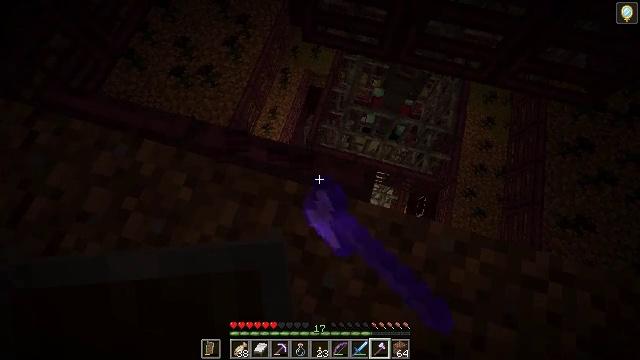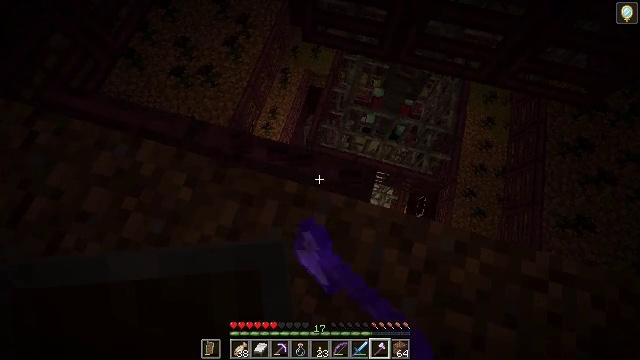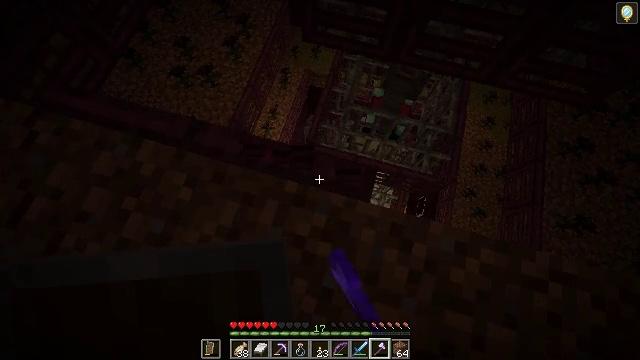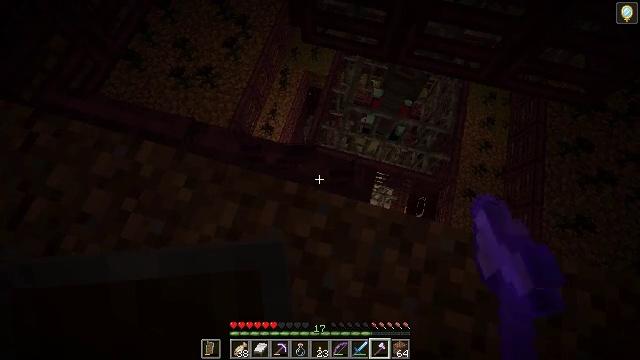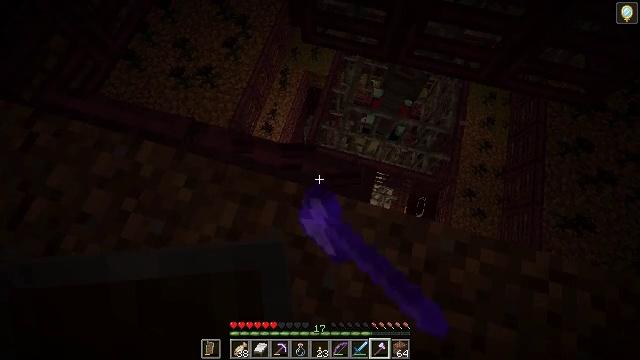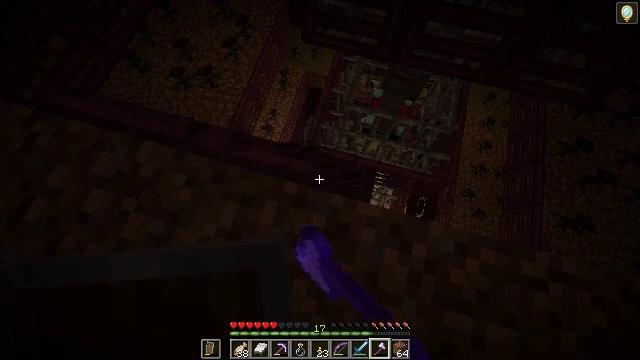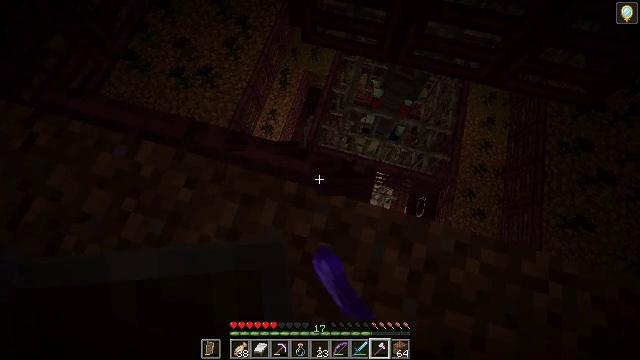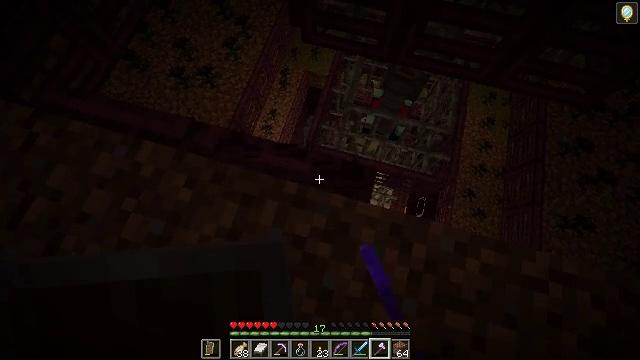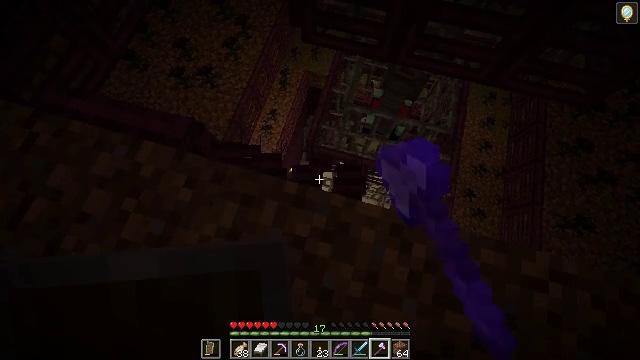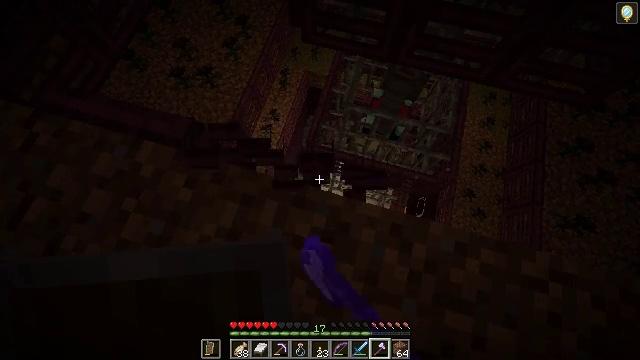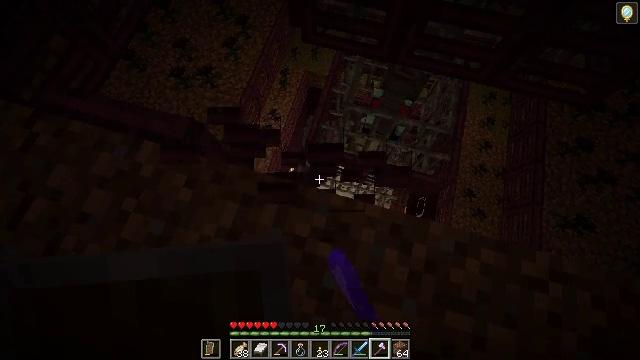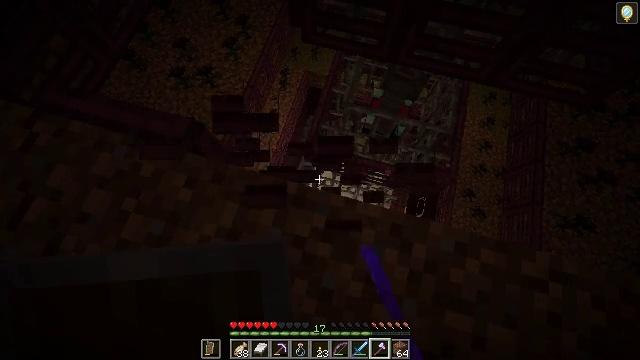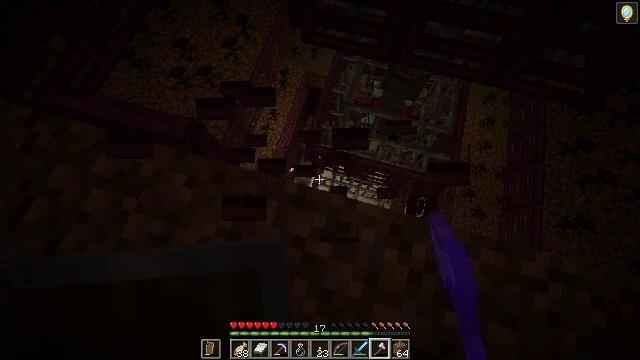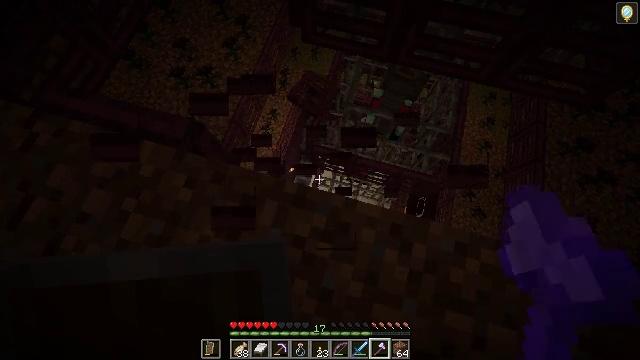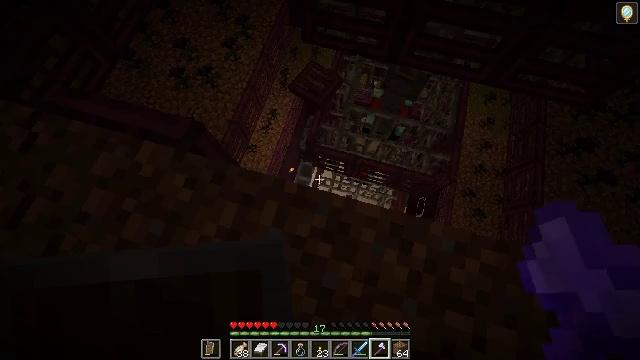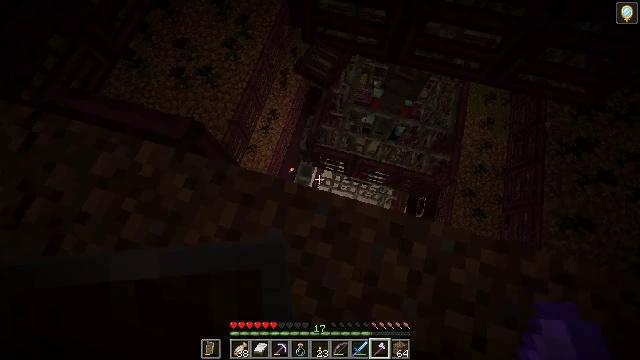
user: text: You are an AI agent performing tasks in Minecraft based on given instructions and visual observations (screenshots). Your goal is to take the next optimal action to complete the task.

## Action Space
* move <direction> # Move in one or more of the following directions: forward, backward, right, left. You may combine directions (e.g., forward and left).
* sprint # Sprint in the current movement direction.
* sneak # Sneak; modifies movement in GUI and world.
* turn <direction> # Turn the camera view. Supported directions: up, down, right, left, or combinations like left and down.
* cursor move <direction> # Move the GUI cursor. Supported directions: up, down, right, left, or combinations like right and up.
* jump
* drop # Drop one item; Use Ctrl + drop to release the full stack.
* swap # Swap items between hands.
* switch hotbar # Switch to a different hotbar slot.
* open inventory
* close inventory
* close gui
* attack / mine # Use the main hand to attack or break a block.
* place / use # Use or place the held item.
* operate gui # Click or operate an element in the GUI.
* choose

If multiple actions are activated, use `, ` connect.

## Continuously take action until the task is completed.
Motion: motion action
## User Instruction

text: Attack the crimson trapdoor to break it.
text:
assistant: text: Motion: sneak, attack / mine
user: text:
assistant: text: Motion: sneak, attack / mine
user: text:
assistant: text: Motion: sneak, attack / mine
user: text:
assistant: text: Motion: sneak, attack / mine
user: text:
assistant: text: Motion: sneak, attack / mine
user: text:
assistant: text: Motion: sneak, attack / mine
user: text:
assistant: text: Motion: sneak, attack / mine
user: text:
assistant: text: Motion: sneak, attack / mine
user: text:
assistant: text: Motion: sneak, attack / mine
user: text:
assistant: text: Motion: sneak, attack / mine
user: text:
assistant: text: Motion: sneak, attack / mine
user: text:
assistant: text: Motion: sneak, attack / mine
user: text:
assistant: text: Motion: sneak, attack / mine
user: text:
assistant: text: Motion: sneak, attack / mine
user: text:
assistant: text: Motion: sneak, attack / mine
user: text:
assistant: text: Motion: sneak, attack / mine
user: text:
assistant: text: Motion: sneak, turn left and up
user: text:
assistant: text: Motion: sneak, turn left and up
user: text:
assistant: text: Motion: sneak, turn left and up
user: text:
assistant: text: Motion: sneak, turn left and up
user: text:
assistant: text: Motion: sneak, turn left
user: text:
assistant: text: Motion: move forward, sneak
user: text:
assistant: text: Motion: move forward and move left, sneak
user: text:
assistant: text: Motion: move forward and move left, sneak, turn right
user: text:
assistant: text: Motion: move forward and move left, sneak, turn right
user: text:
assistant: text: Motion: move forward and move left, sneak, turn right
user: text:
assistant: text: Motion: move forward and move left, sneak, turn right
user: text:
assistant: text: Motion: move forward and move left, sneak, turn right and down
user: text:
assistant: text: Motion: move forward and move left, sneak, turn down
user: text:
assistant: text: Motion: move forward and move left, sneak, turn right and down